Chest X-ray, AP view. Patient: 61 years old, sex M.
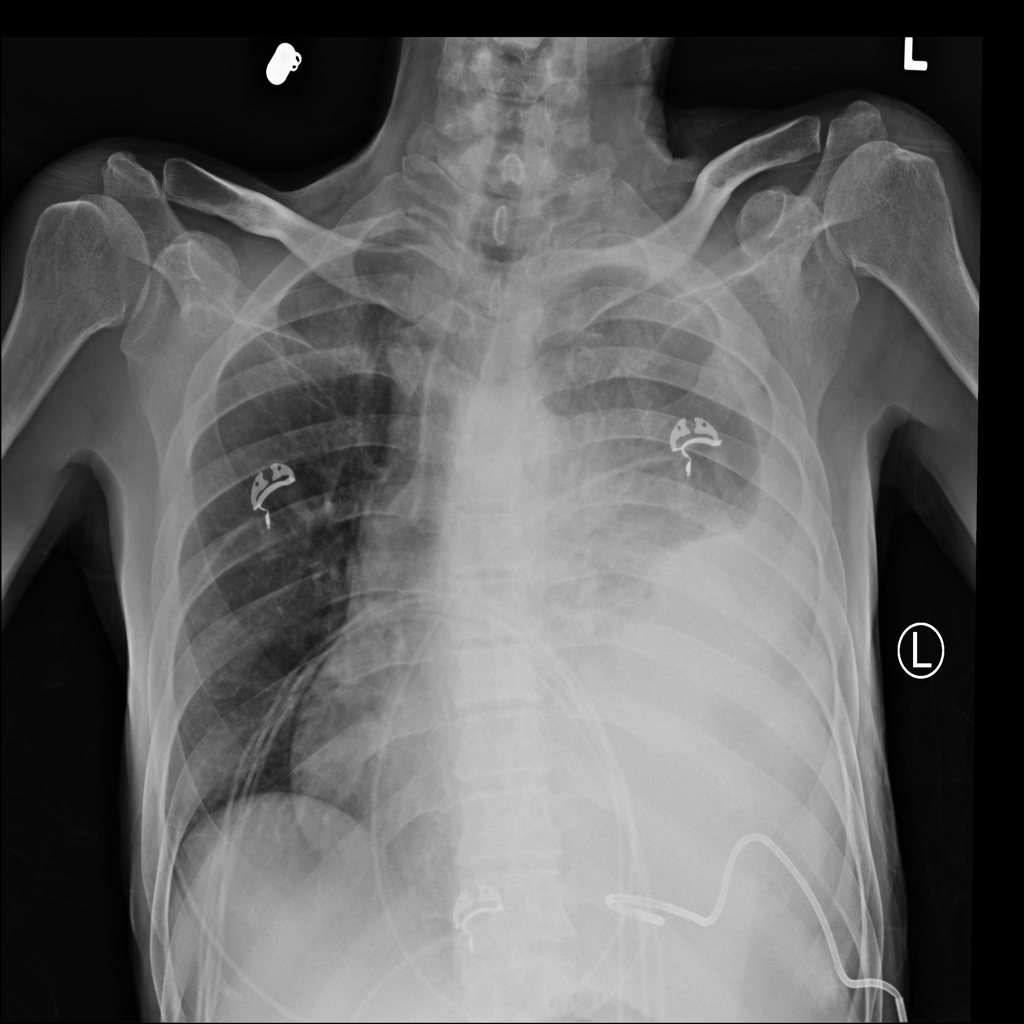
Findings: Effusion, Pneumothorax